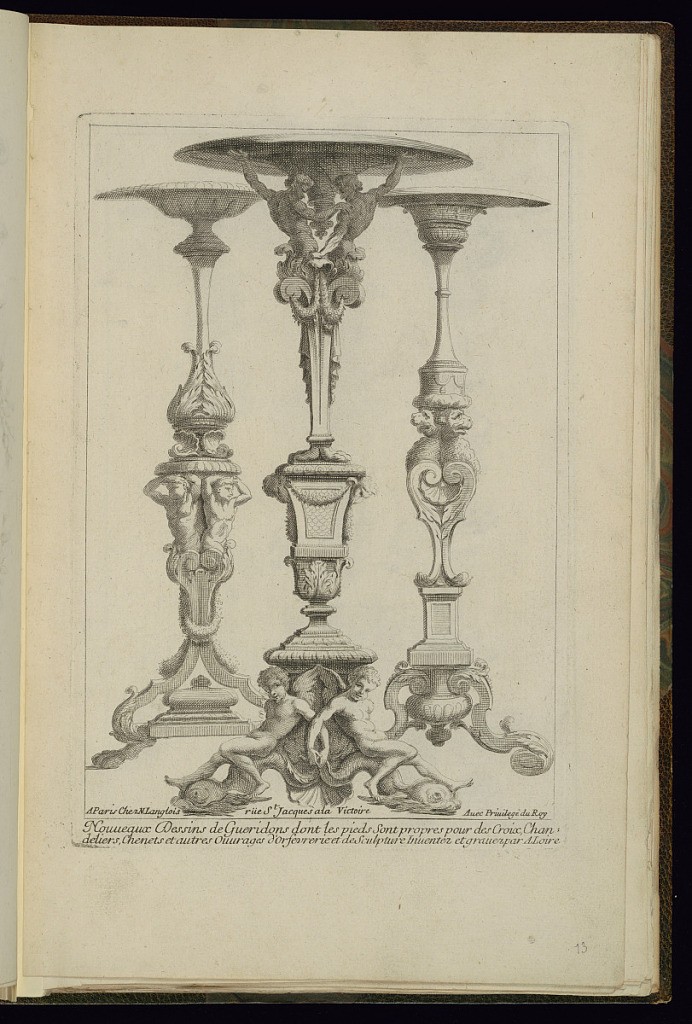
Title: Title Page
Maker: Alexis Loir, French, 1640 - 1713
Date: ca.1660–1703
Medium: Etching on paper
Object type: Print
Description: Title page and three designs for gueridons (candlestands). The designs feature supporting male torsos, festoons, s-scrolls, lion torsos, gadrooning, fish scale pattern, scrolling acanthus leaves and a base with winged putto or cupids on dolphins with shell motifs. The plate is titled.